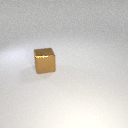
large brown metal cube